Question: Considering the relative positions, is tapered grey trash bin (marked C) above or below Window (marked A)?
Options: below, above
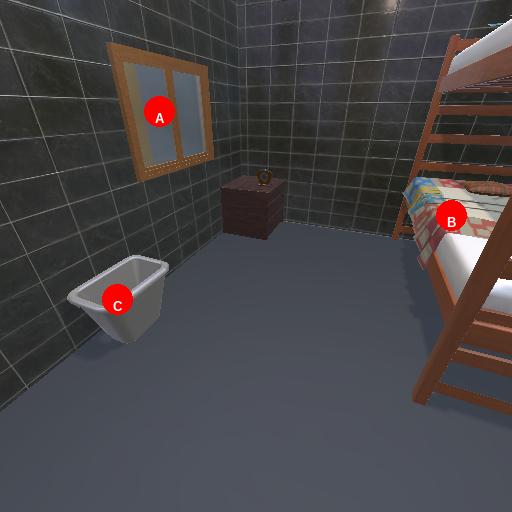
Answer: below